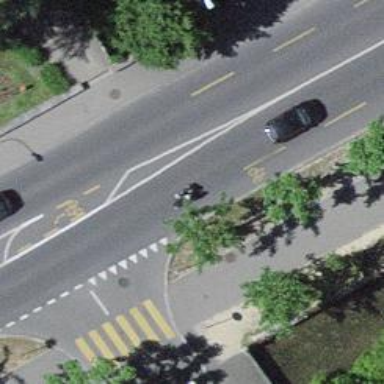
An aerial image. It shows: Primary highway with asphalt surface. There are sidewalks on both sides and designated lane for cyclists.